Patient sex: M
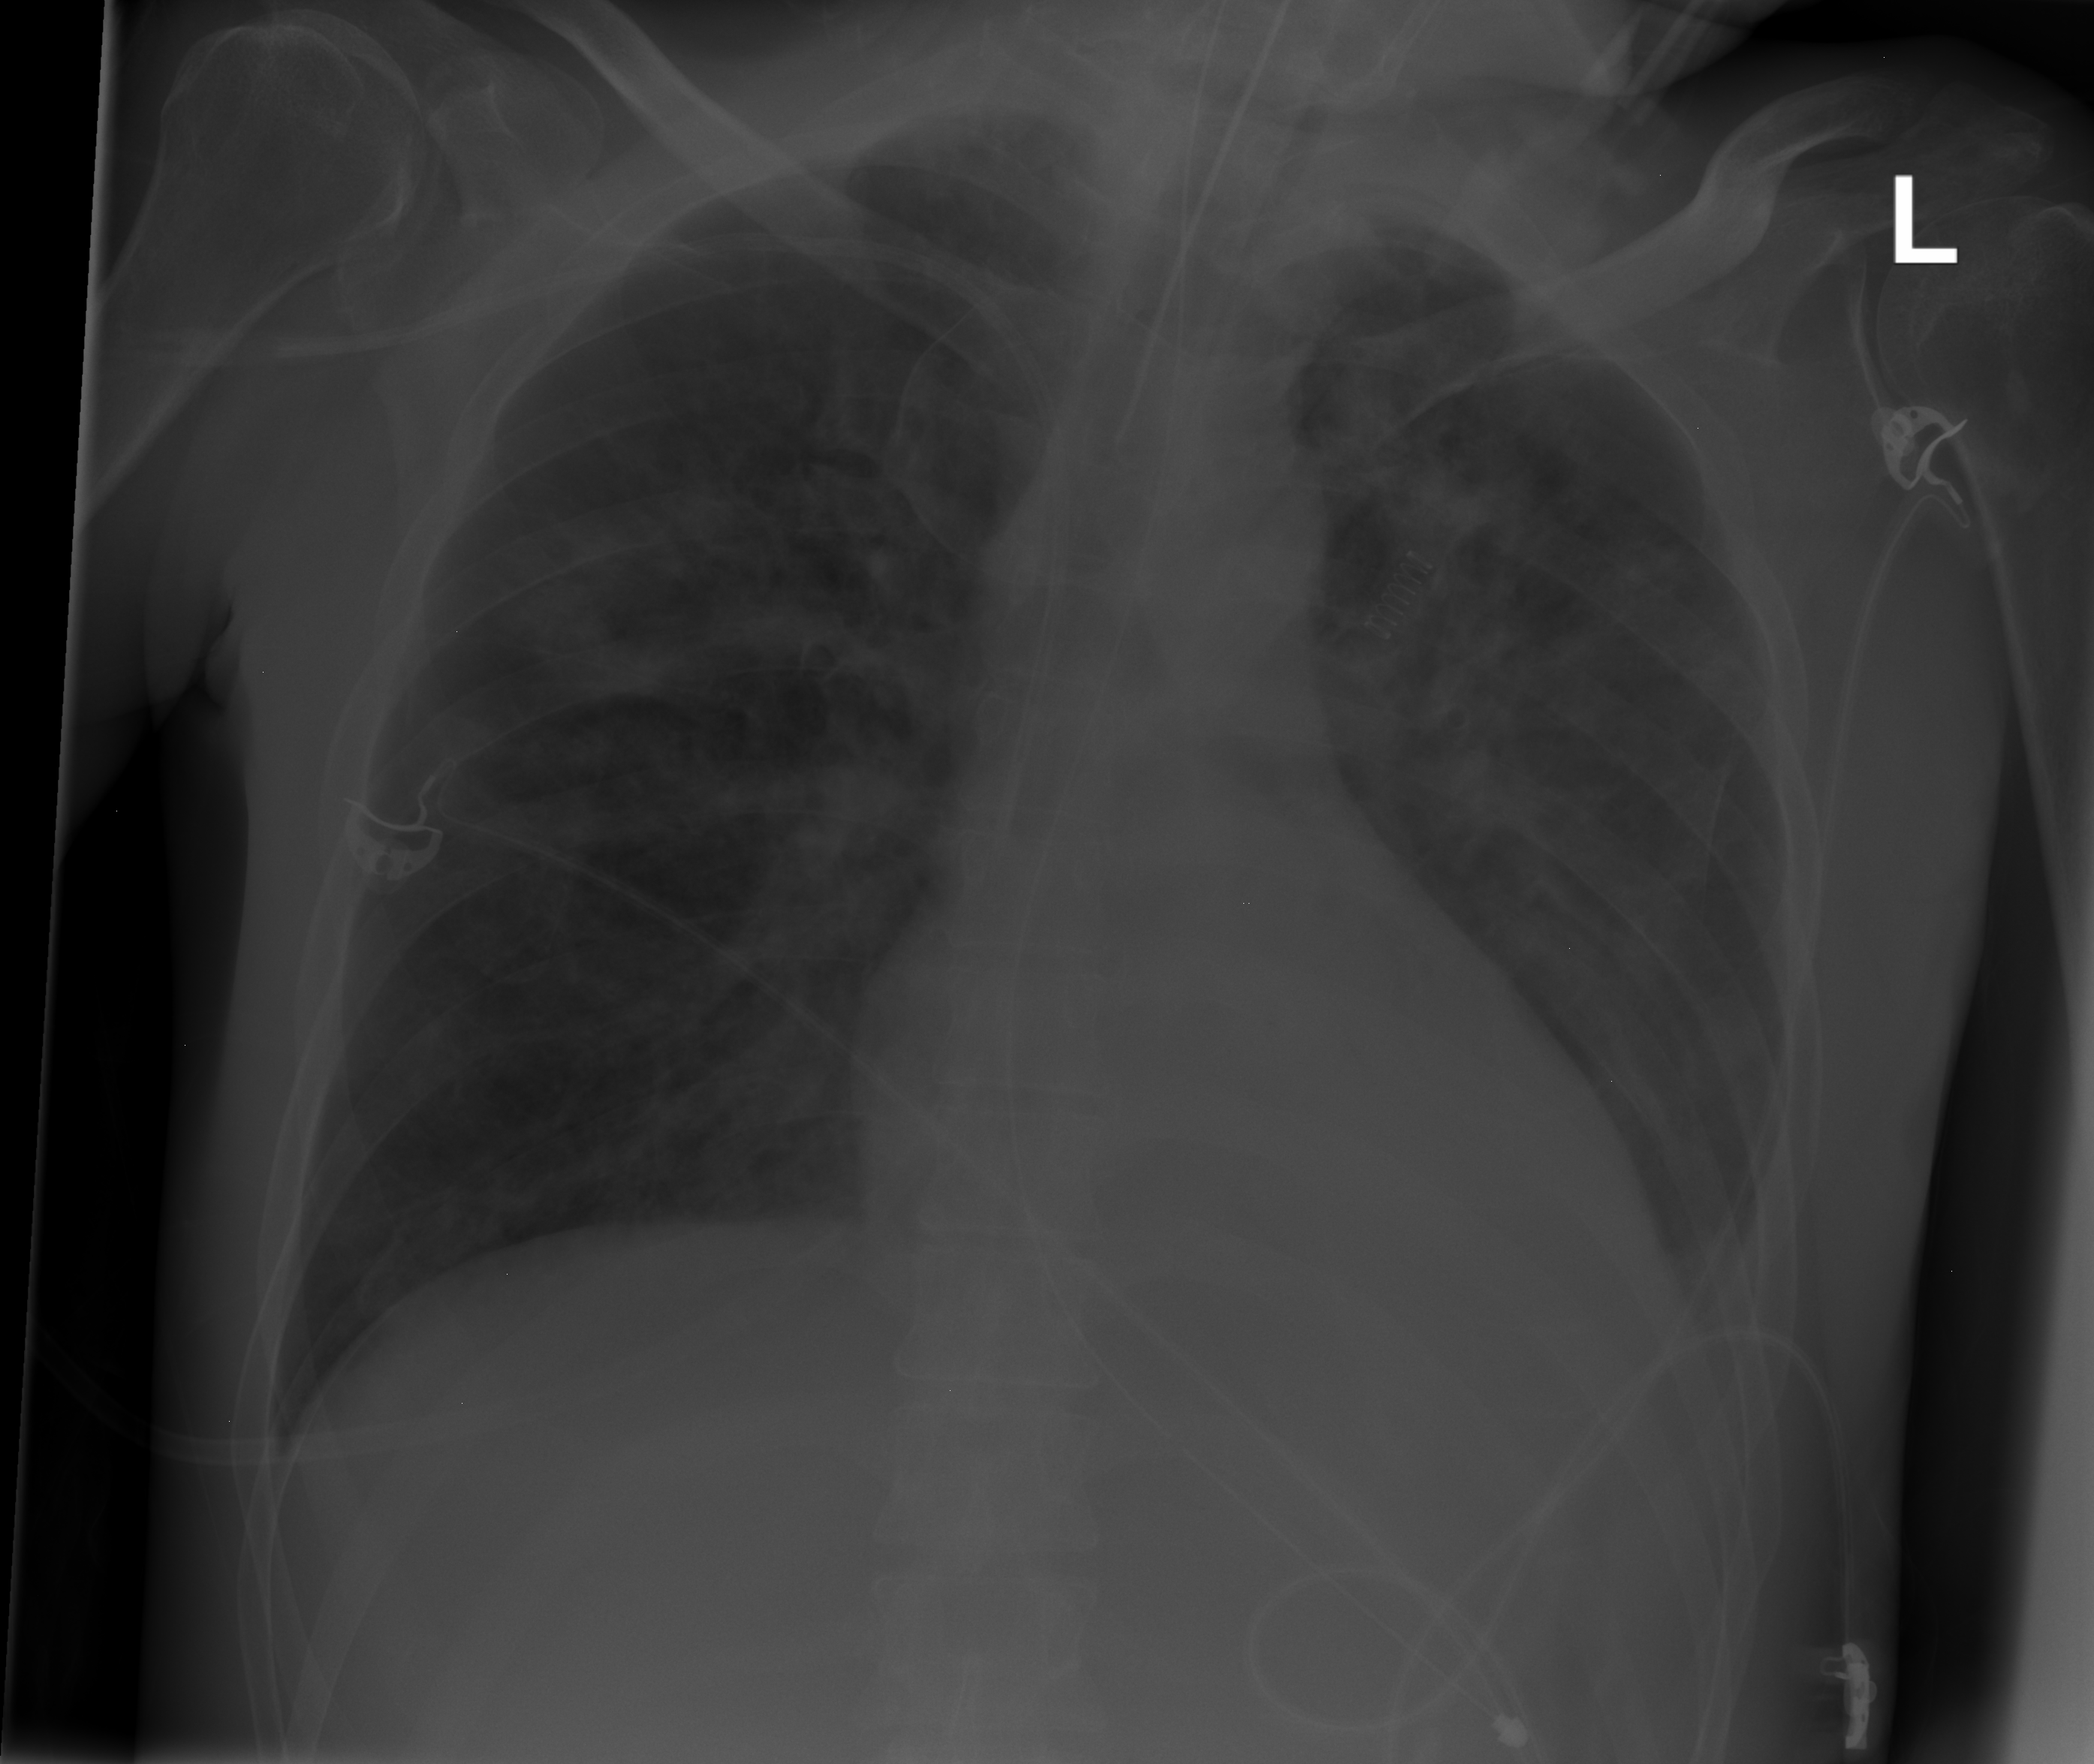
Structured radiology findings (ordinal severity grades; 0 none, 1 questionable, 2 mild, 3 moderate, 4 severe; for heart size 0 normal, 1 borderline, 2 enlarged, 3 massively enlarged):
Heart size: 0
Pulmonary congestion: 2
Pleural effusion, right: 0
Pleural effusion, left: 1
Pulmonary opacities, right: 3
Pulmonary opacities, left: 3
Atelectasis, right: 2
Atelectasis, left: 2